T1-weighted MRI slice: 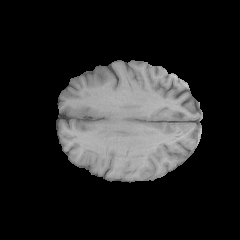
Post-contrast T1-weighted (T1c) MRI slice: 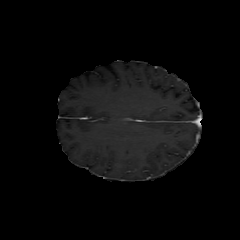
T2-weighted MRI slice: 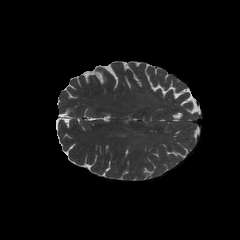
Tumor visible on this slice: no